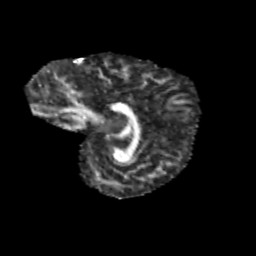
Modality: FA
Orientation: sagittal
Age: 10
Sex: male
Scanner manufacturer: siemens
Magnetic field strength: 3 T
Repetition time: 3.8 s
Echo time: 0.07 s